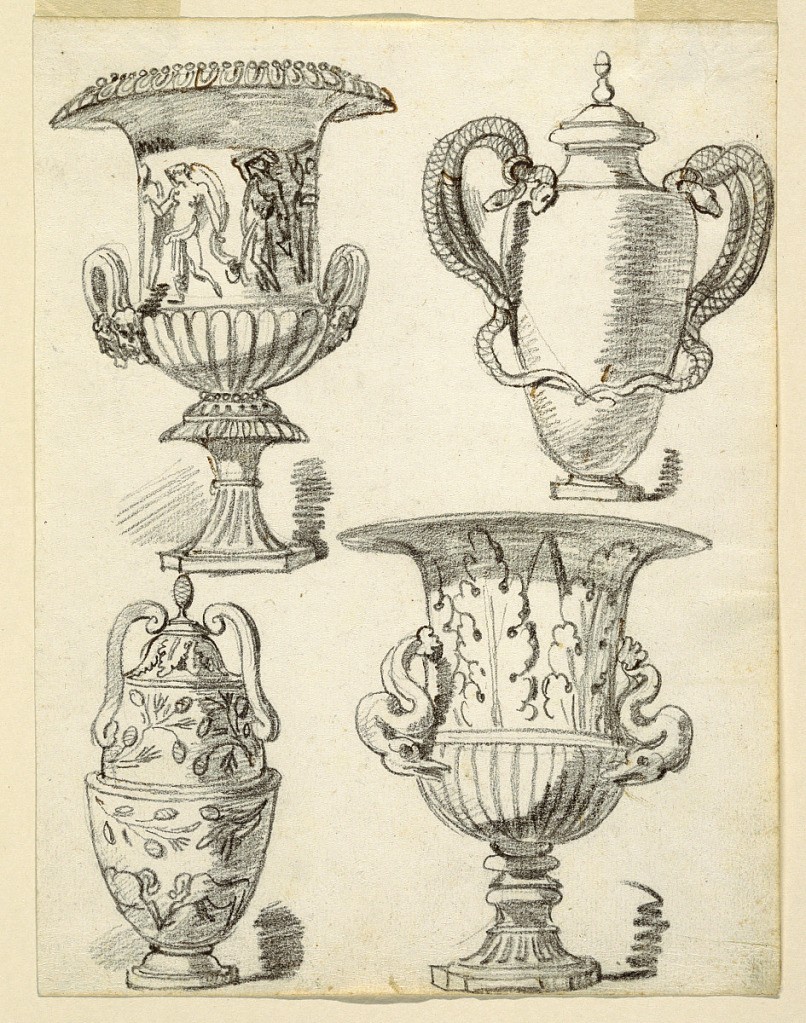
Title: Four Vases
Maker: Felice Giani, Italian, 1758–1823
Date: ca. 1790
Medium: Black crayon on paper
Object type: Drawing
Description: Elevation of four vases. Upper right has snake handles. Lower right decorated with gadrooning and acanthus leaves.